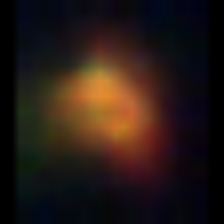
Taxon: NanoPlankton
Group: Other